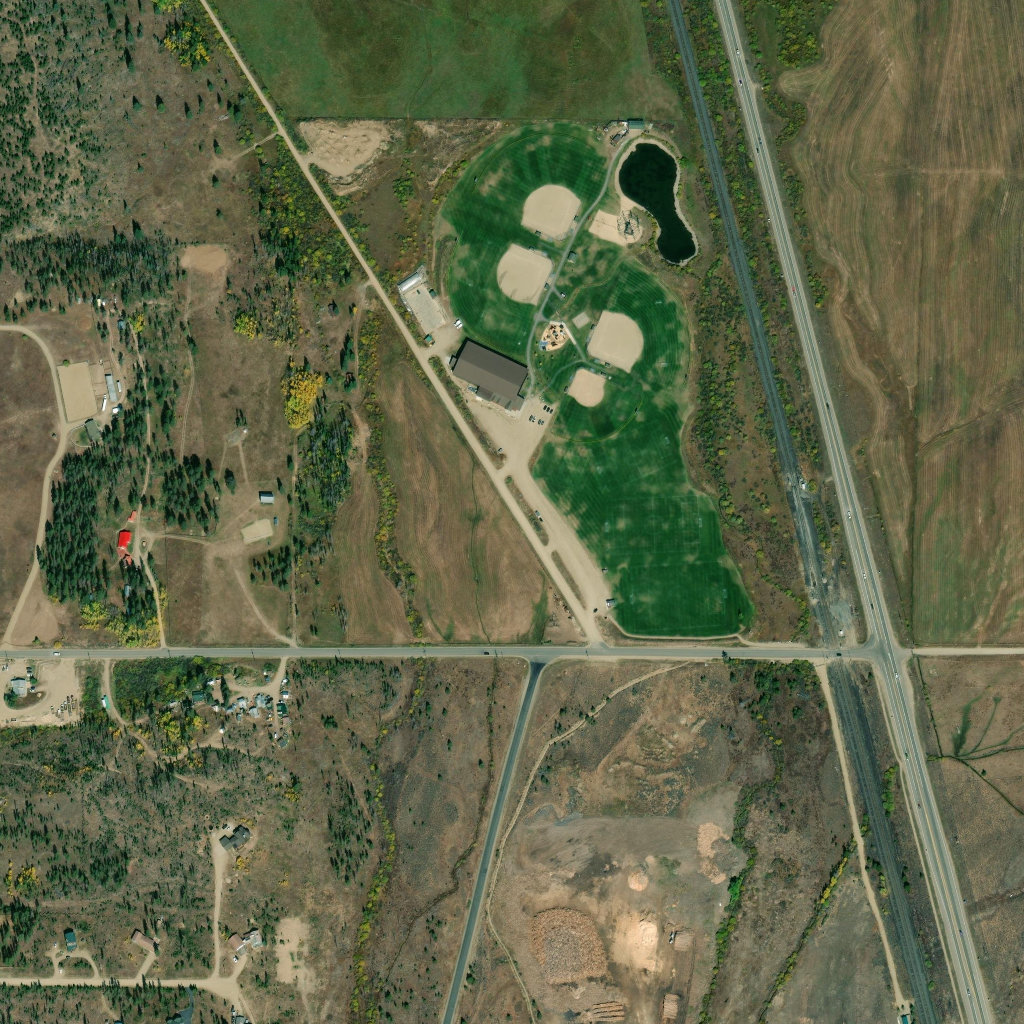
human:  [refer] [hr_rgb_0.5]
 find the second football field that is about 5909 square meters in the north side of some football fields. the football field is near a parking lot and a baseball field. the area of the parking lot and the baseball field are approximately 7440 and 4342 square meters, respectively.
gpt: <box>[[58, 48, 68, 55, 0]]</box>